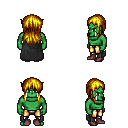
a pixel art fantasy rpg character, male body template, orc, green skin, black cape, gold greaves, blonde unkempt hairstyle, maroon shoes, four views (front, back, left, right), 2x2 character sprite sheet, small pixel art, hard edges, no anti-aliasing